Current action and preconditions to check: trajectory_clear

Your task: For each precondition in the list above, predict whether it will hold at this action.

Consider the current scene as observed from the mobile robot's camera, and analyze the predicted future states of all dynamic agents (e.g., people, animals, vehicles, or any moving entities) within the NEXT SECOND.

IMPORTANT: Only answer "very likely" if you are absolutely certain—based on strong, clear evidence—that a dynamic agent will violate the precondition in the predicted future state. Do NOT answer "very likely" for unlikely, ambiguous, or low-probability risks.

Ask yourself for each precondition: Is there a high probability, with clear and convincing evidence, that the predicted future states of any dynamic agent will interfere with the predicted future state of the currently executing action within the NEXT SECOND, causing that precondition to fail?

Assess the risk level based on these predictions. Use "likely" or "very likely" if motions create a clear risk of interference.

Use "neutral" or "improbable" if agents are nearby but their predicted paths are clearly diverging or non-conflicting.

Failure Risk Categories: "very improbable", "improbable", "neutral", "likely", "very likely"

Answer Format: Output ONLY the probability_of_failure value from these categories: "very improbable", "improbable", "neutral", "likely", "very likely"

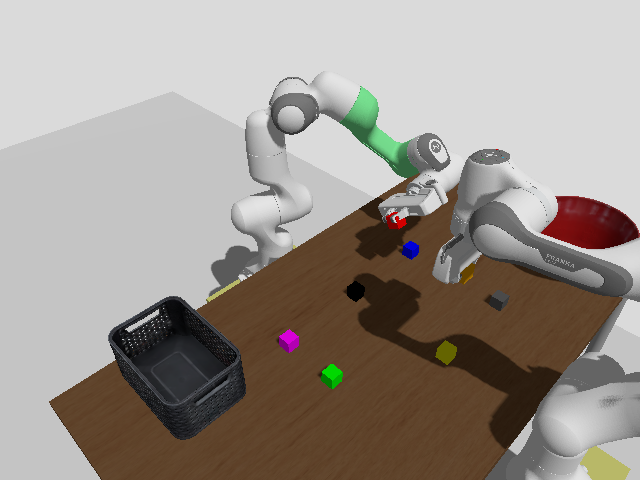

Answer: very improbable